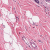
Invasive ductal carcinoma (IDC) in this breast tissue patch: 0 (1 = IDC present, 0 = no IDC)